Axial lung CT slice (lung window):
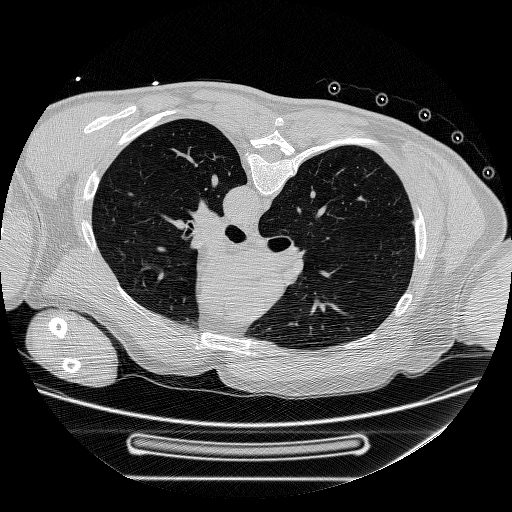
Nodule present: no